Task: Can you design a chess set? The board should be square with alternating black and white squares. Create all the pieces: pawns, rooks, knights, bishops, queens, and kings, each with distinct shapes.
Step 3749:
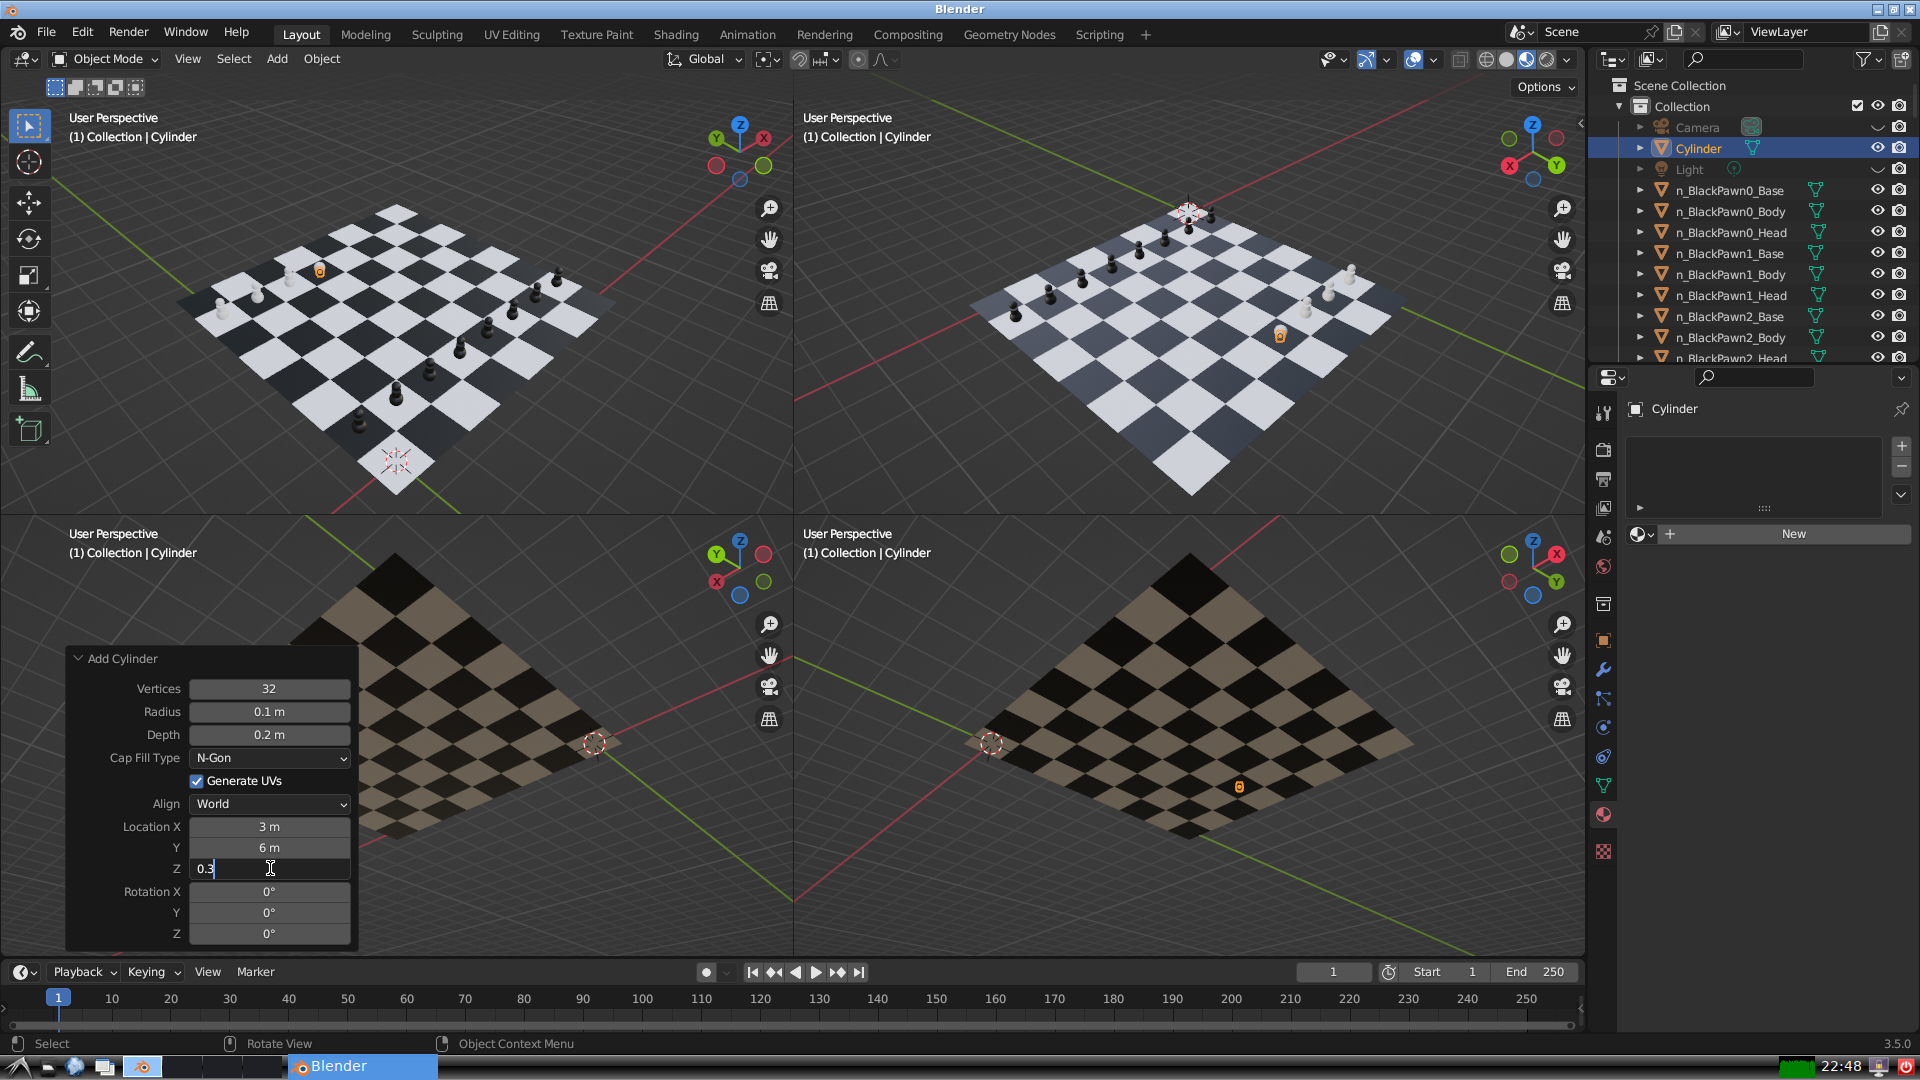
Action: {"key_press": ['Return']}